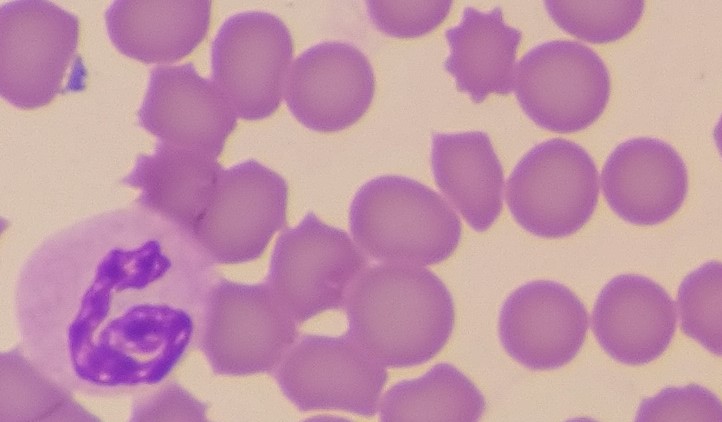
White blood cell type: Neutrophil